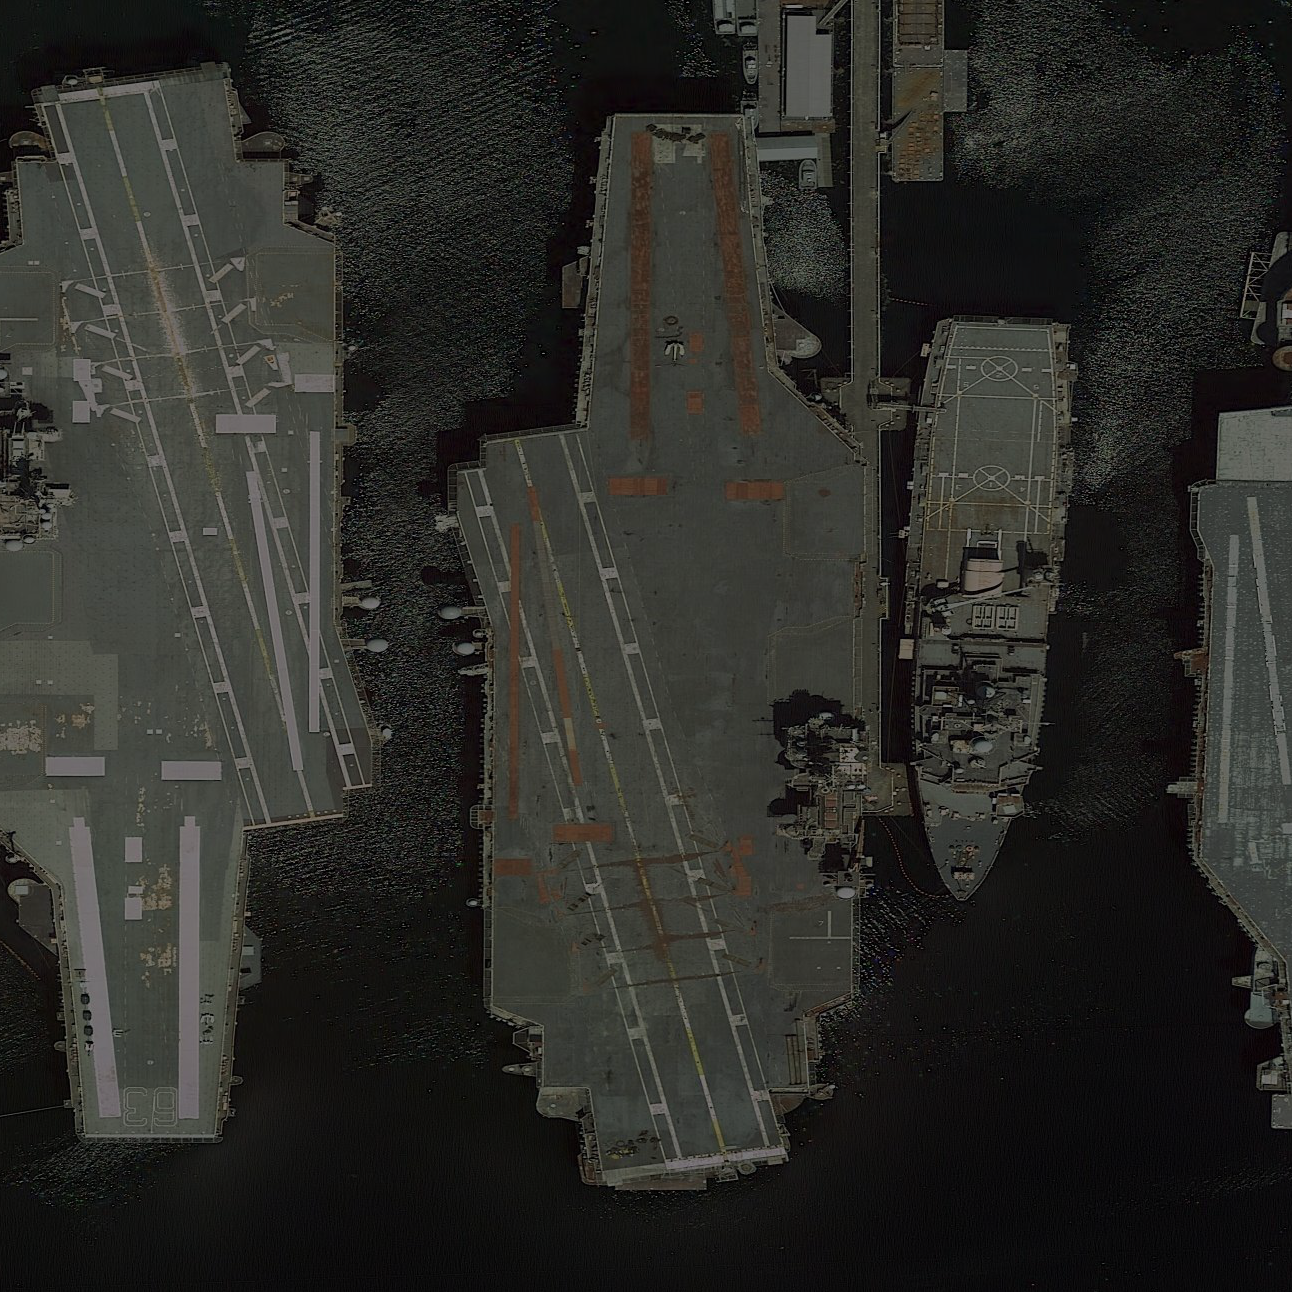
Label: aircraft_carrier